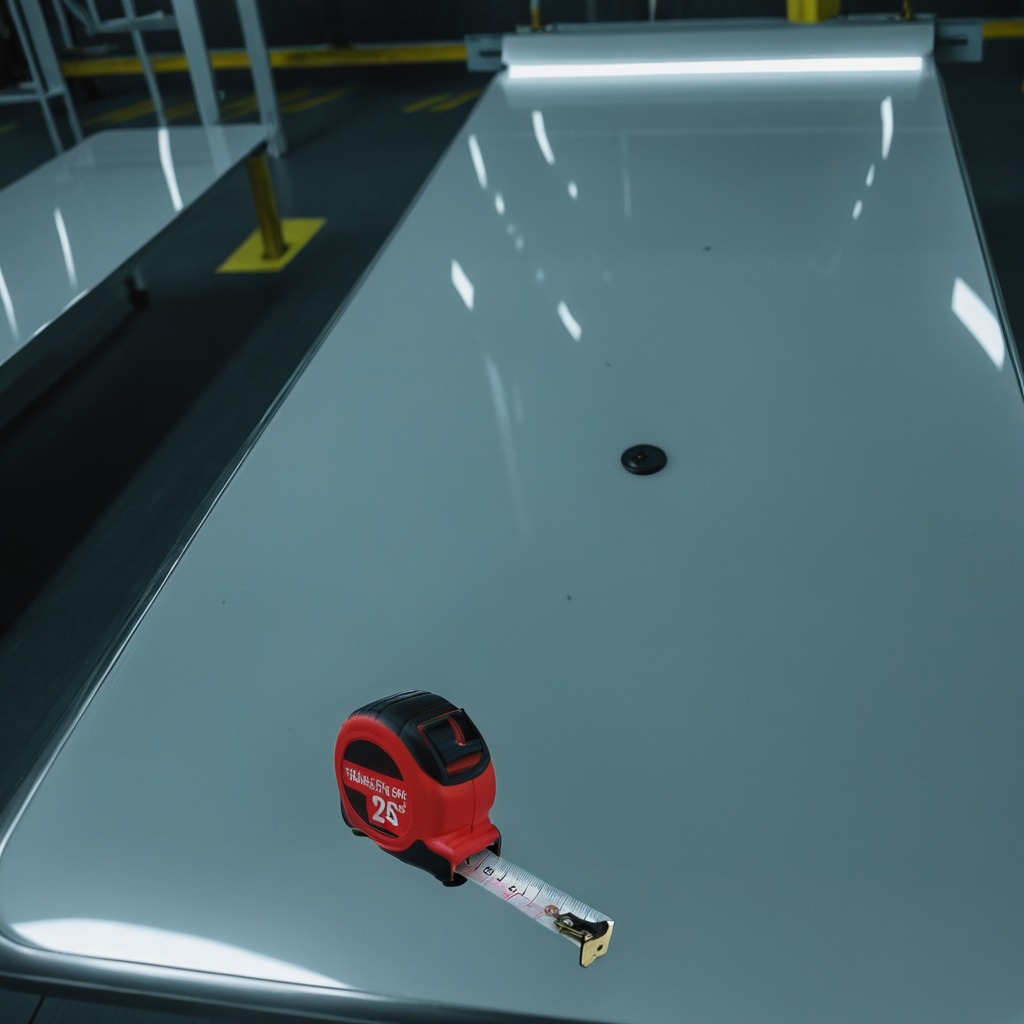
A measuring tape is lying on the high-gloss table.